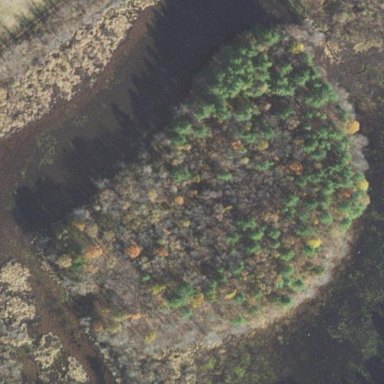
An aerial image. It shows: Island covered with woodland.